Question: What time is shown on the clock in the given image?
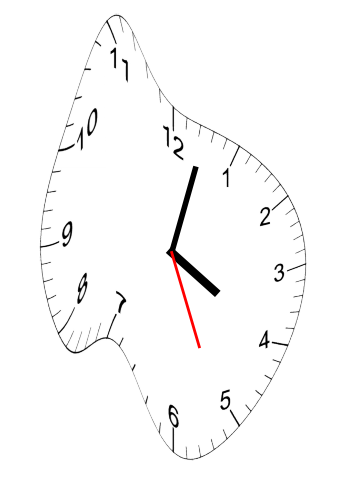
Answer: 04:02:26